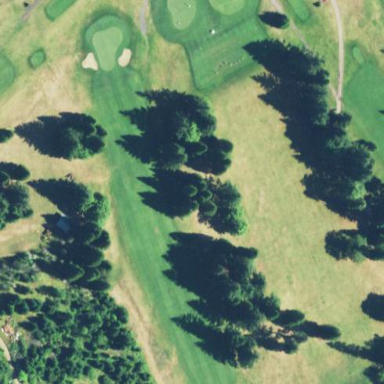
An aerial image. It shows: Grassy area designated for driving range golf.